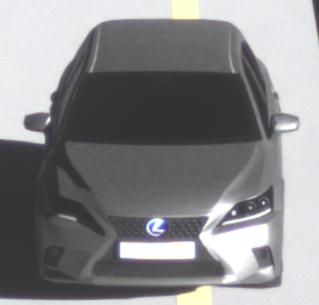
Make: Lexus
Model: CT 200h
Detailed model: CT (A10)
Model produced from: 2014/03
Model produced until: 2017/10
Doors: 5
Color: gray
Road condition: dry road
Daytime: morning or afternoon
Contrast: high contrast